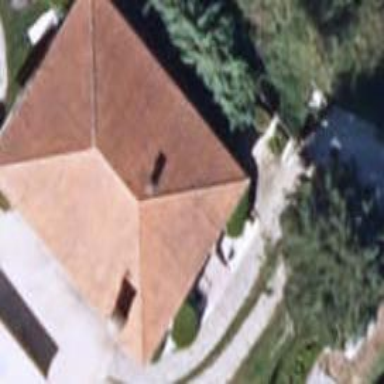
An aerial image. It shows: Simple house.